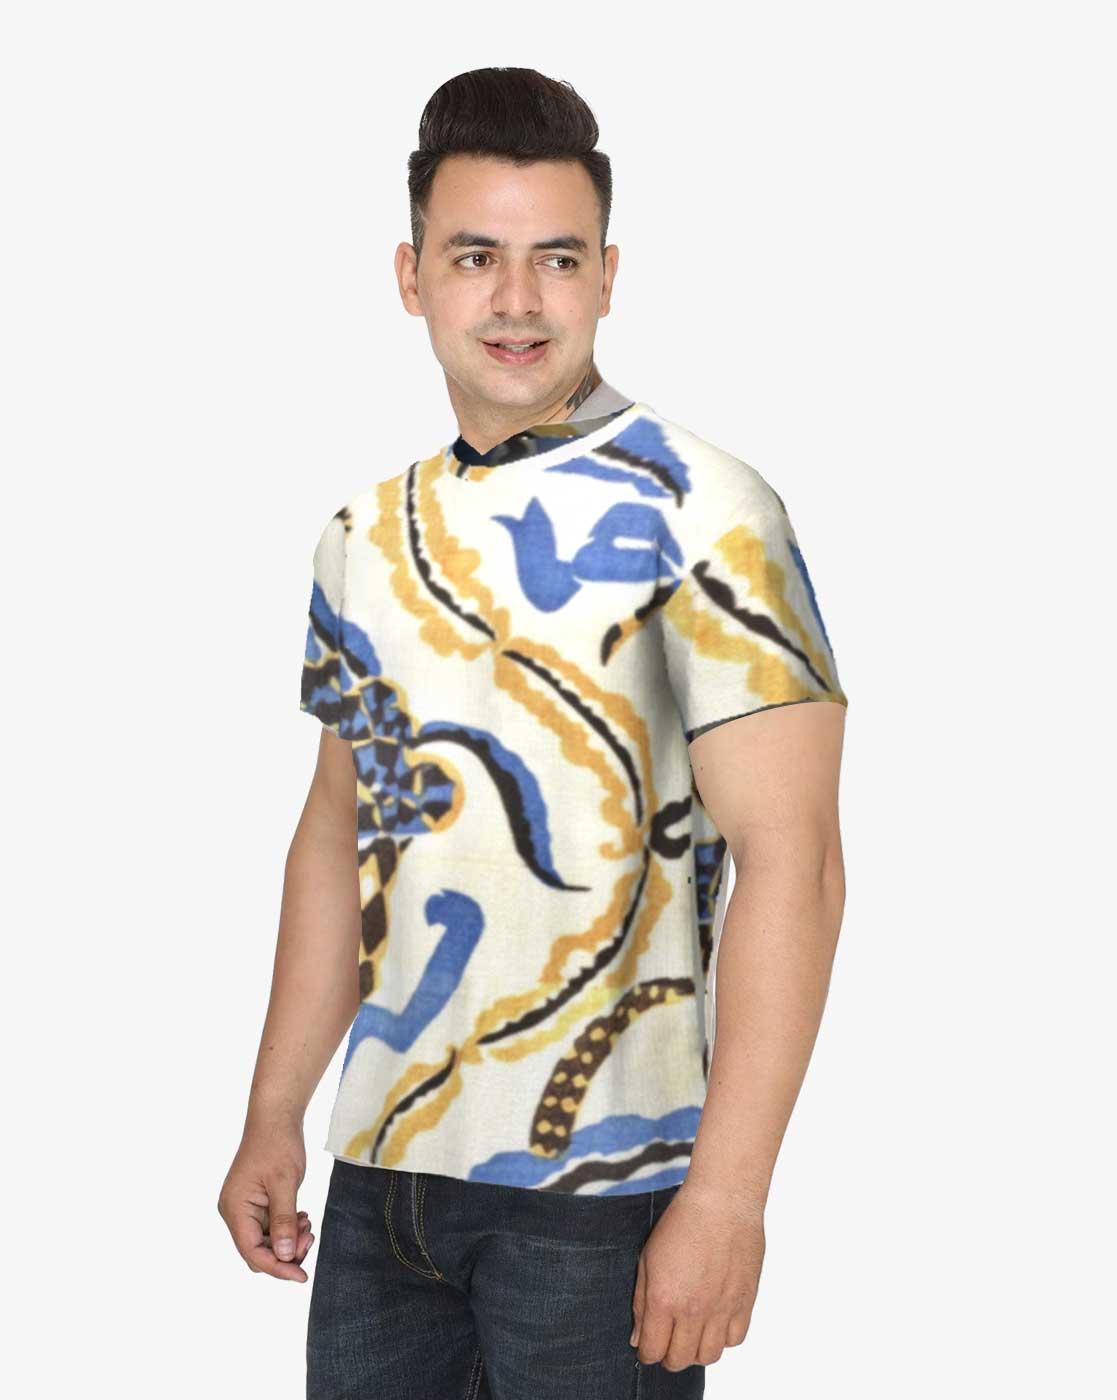
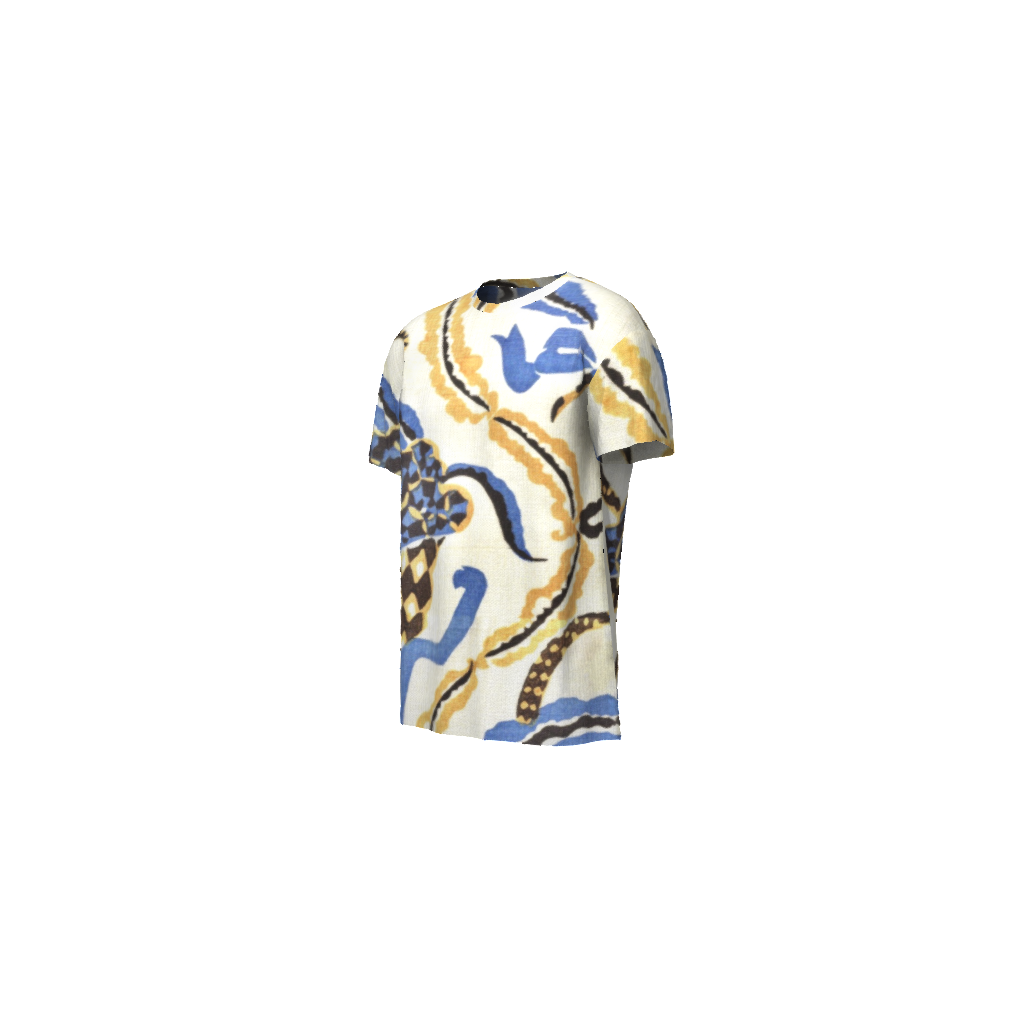
Clothing description: blue multi paisley t tee